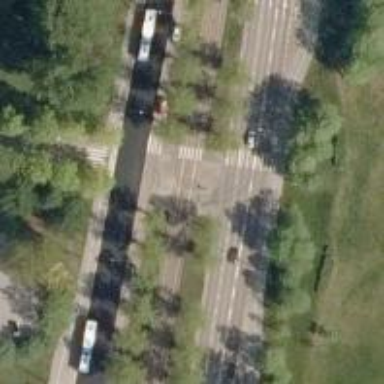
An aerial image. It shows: Uncontrolled crossing on the road.